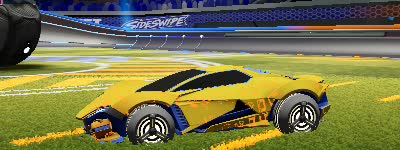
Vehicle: werewolf